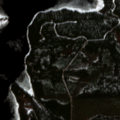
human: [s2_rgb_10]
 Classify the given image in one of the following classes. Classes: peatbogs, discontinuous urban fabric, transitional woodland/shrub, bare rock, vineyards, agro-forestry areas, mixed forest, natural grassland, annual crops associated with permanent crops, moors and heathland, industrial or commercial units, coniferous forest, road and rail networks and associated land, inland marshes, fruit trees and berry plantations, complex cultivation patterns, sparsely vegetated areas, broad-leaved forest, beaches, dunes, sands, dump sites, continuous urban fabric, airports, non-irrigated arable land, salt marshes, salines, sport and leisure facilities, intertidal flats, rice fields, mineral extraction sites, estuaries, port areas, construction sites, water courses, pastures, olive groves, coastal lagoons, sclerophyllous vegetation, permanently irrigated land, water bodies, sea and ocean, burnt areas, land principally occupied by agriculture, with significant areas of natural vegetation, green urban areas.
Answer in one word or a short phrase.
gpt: coniferous forest, mixed forest, transitional woodland/shrub, peatbogs, water bodies